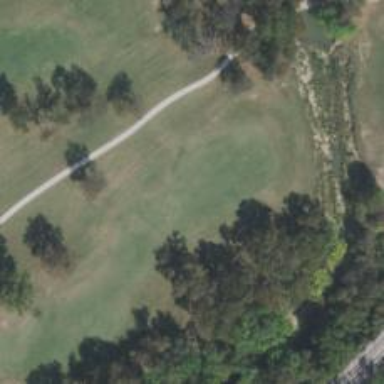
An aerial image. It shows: View of golf hole.